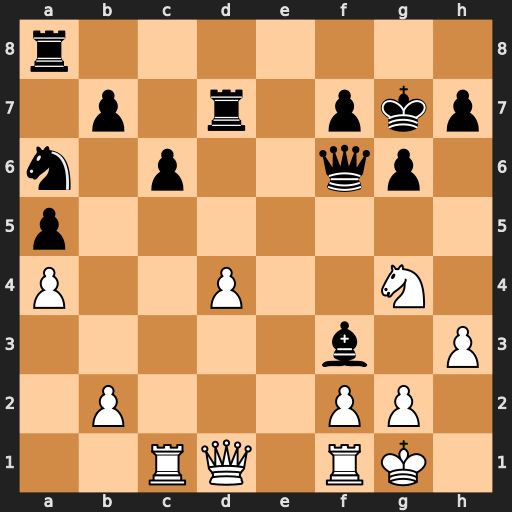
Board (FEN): r7/1p1r1pkp/n1p2qp1/p7/P2P2N1/5b1P/1P3PP1/2RQ1RK1
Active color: w
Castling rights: -
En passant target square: -
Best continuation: Nxf6 Bxd1 Nxd7